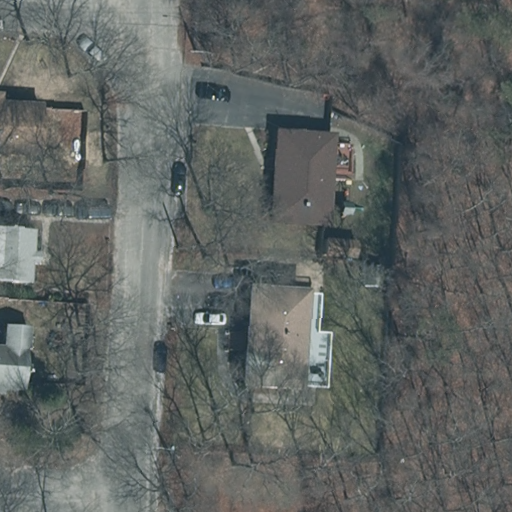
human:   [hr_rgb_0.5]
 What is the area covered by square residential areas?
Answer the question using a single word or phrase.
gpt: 0m2

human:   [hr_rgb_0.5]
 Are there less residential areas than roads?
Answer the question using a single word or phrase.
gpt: yes

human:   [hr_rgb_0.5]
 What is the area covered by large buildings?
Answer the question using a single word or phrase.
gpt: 0m2

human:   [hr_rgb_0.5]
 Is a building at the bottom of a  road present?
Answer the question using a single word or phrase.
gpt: yes

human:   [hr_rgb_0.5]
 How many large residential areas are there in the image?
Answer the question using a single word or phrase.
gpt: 0

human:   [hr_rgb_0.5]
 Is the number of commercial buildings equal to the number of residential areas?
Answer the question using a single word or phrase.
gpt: no

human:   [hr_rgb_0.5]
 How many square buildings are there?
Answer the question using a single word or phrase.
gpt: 0

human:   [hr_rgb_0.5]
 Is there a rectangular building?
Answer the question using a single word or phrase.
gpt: yes

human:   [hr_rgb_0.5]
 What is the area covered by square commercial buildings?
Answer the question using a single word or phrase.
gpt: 0m2

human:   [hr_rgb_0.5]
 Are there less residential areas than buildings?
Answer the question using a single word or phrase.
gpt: yes

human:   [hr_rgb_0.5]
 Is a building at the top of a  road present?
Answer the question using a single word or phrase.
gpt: yes

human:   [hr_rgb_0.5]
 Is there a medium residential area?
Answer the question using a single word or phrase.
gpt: yes

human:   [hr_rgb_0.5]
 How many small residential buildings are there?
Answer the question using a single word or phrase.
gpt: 1

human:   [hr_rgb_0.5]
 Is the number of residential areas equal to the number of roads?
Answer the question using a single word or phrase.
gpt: no

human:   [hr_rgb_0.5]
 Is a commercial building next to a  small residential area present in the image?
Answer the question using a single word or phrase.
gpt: no

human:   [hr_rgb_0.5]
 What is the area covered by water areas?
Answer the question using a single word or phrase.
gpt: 0m2

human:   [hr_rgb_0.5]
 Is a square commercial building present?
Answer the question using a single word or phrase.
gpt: no

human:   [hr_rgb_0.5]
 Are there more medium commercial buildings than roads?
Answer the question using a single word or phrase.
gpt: no

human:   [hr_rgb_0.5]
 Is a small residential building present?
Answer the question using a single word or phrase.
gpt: yes

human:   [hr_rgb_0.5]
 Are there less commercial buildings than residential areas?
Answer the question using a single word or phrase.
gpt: yes

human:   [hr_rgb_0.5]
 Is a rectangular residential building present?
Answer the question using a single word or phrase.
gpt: yes

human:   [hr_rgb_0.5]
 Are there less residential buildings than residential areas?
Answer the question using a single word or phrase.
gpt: no

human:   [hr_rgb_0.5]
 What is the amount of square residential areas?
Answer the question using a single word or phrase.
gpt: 0

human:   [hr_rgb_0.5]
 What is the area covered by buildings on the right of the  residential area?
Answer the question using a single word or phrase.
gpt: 566m2

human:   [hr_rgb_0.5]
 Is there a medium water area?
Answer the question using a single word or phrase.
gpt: no

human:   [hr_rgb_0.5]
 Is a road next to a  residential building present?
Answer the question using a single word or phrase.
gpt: yes

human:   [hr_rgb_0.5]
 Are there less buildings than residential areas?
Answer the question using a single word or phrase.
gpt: no

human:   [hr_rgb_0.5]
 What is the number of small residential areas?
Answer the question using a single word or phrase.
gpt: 0

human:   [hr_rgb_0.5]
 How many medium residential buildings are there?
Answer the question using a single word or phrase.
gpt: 4

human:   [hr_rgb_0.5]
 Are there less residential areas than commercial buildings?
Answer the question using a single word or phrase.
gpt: no

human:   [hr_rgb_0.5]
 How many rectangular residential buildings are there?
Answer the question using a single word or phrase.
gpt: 2

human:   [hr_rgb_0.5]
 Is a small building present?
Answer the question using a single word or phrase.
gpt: yes

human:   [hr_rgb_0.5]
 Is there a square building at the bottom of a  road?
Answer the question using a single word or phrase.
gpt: no

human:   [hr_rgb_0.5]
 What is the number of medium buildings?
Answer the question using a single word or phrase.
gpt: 4

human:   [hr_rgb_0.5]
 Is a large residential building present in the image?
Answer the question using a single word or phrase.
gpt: no

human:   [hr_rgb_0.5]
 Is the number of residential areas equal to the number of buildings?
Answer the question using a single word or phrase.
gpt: no